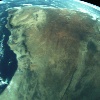
Label: land